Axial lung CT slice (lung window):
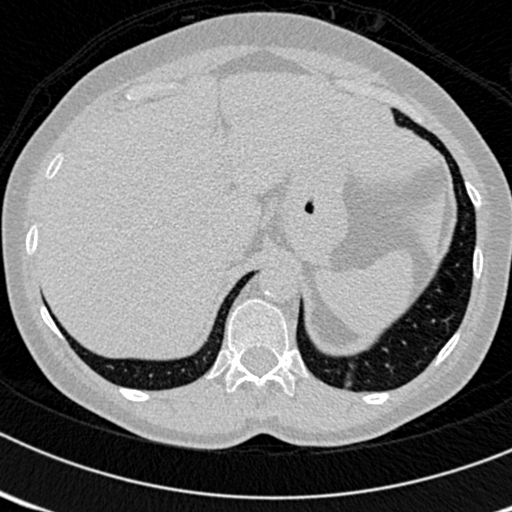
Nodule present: no